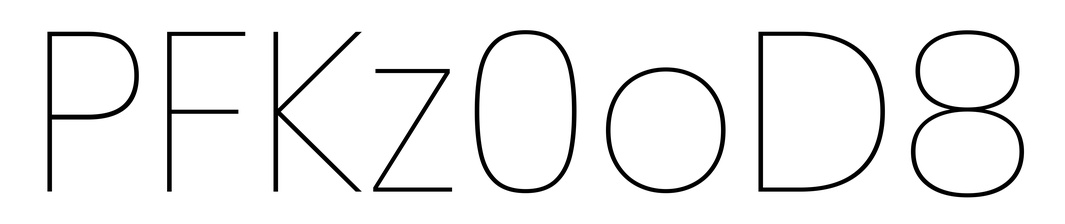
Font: Poppins-Thin